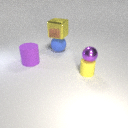
large blue rubber sphere below large yellow metal cube